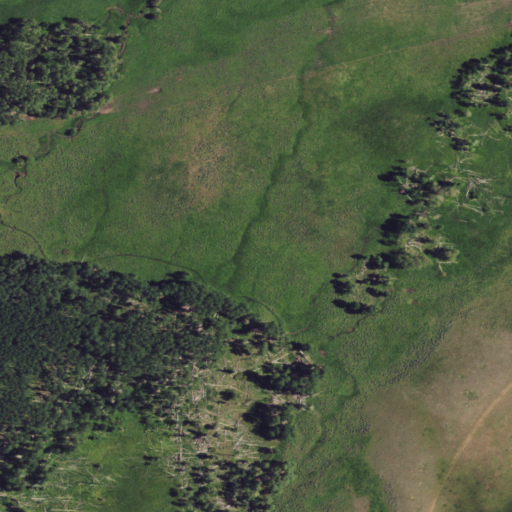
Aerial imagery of depression(s) in Wyoming named Loco Bottom Basin containing shrub, deciduous forest, pasture, and woody wetlands